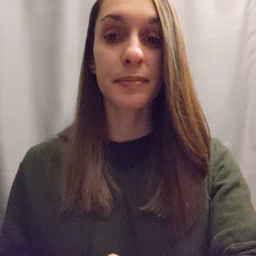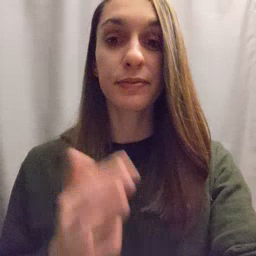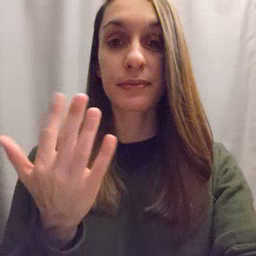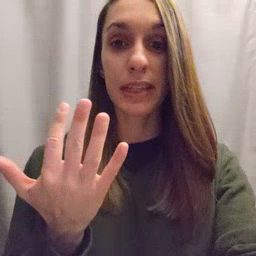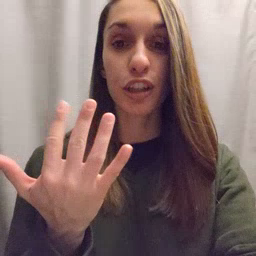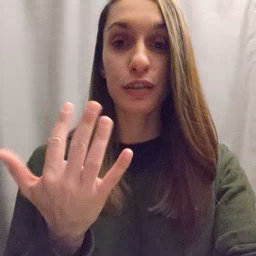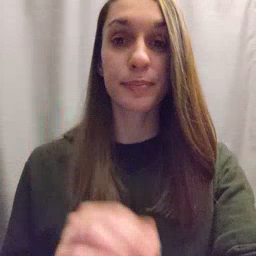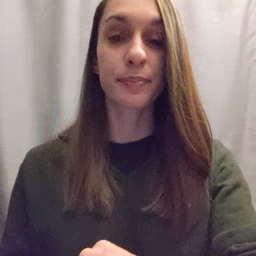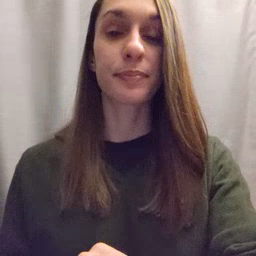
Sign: finger